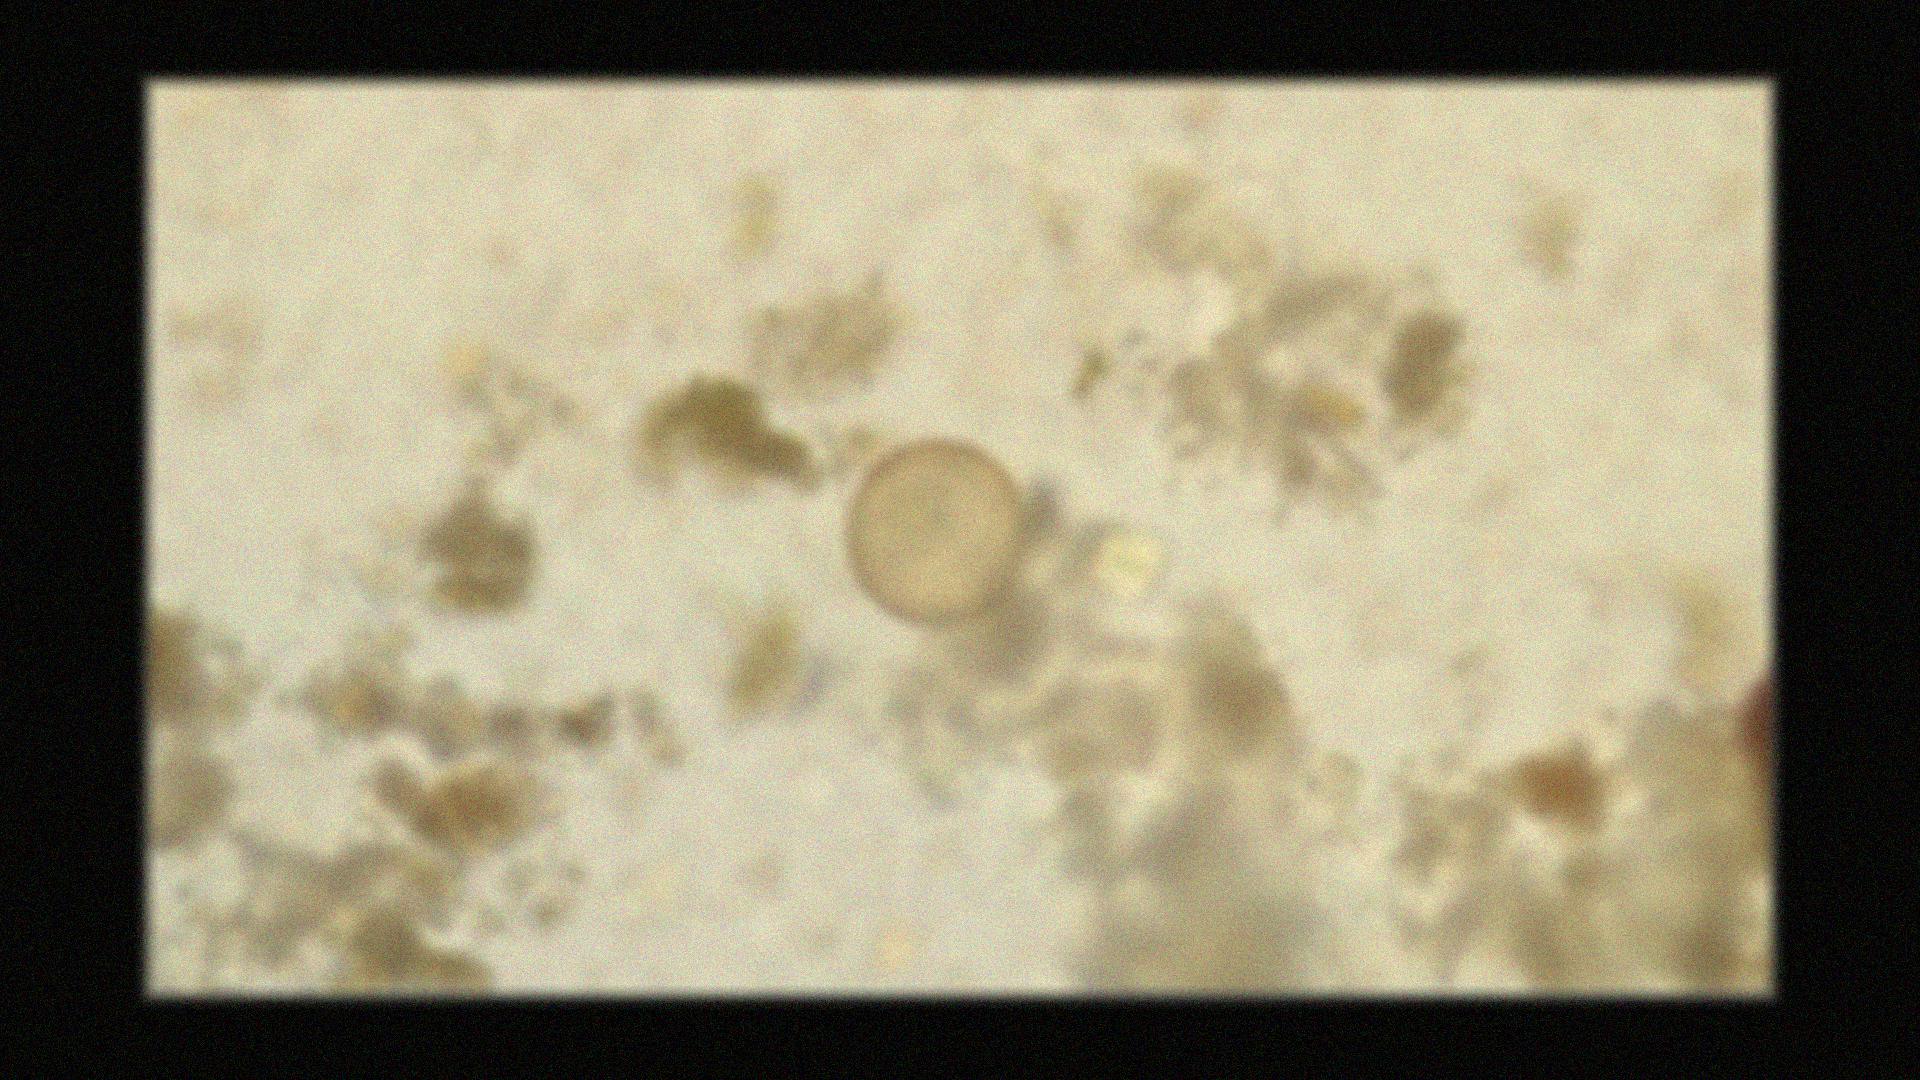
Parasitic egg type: Hymenolepis diminuta